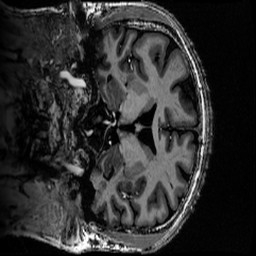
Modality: MP2RAGE
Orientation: coronal
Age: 56
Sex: male
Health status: healthy